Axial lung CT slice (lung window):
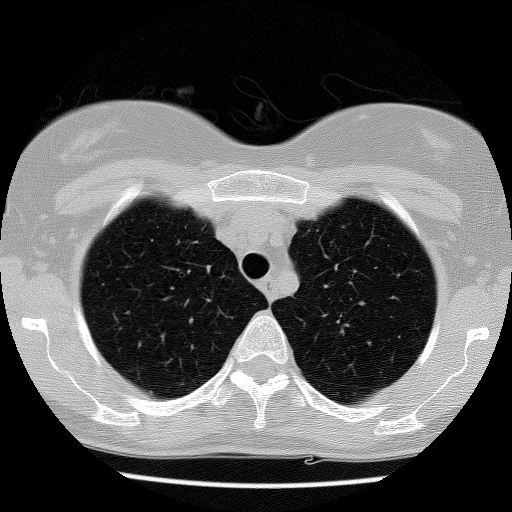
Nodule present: no